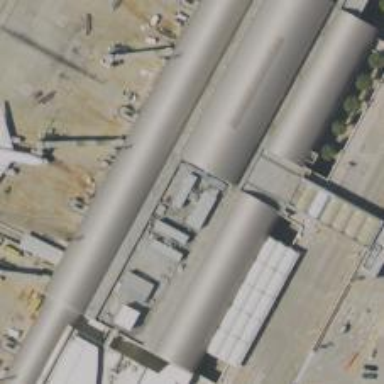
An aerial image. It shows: View of airport terminal.